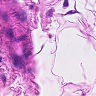
Metastatic tissue present: no